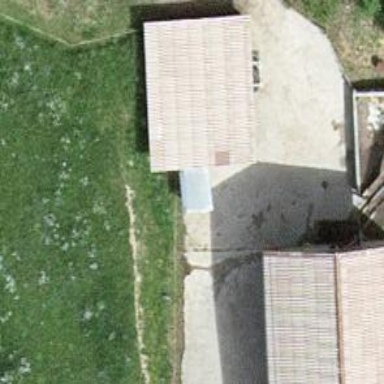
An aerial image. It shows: Farm auxiliary building.